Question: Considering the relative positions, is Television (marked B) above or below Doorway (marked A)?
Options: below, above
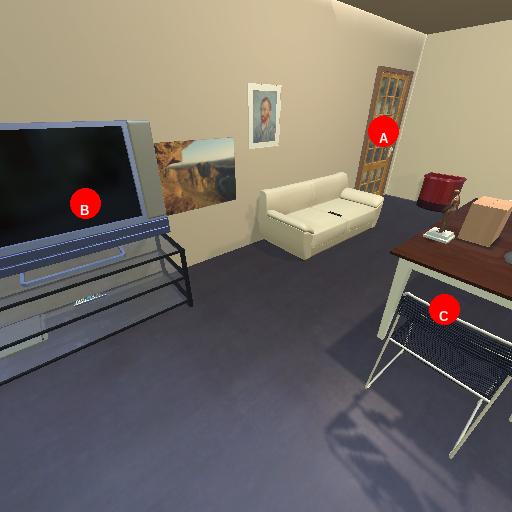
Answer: below